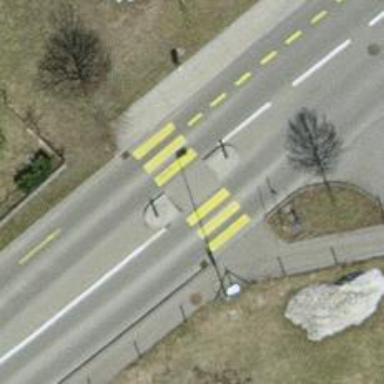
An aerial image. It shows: Secondary road with asphalt surface.